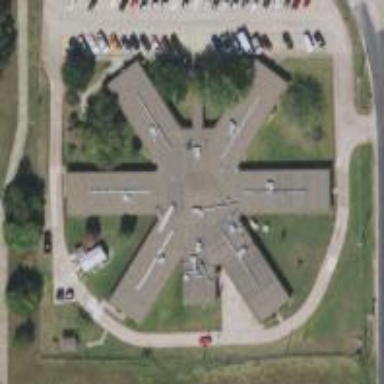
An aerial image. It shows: Nursing home building.